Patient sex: M
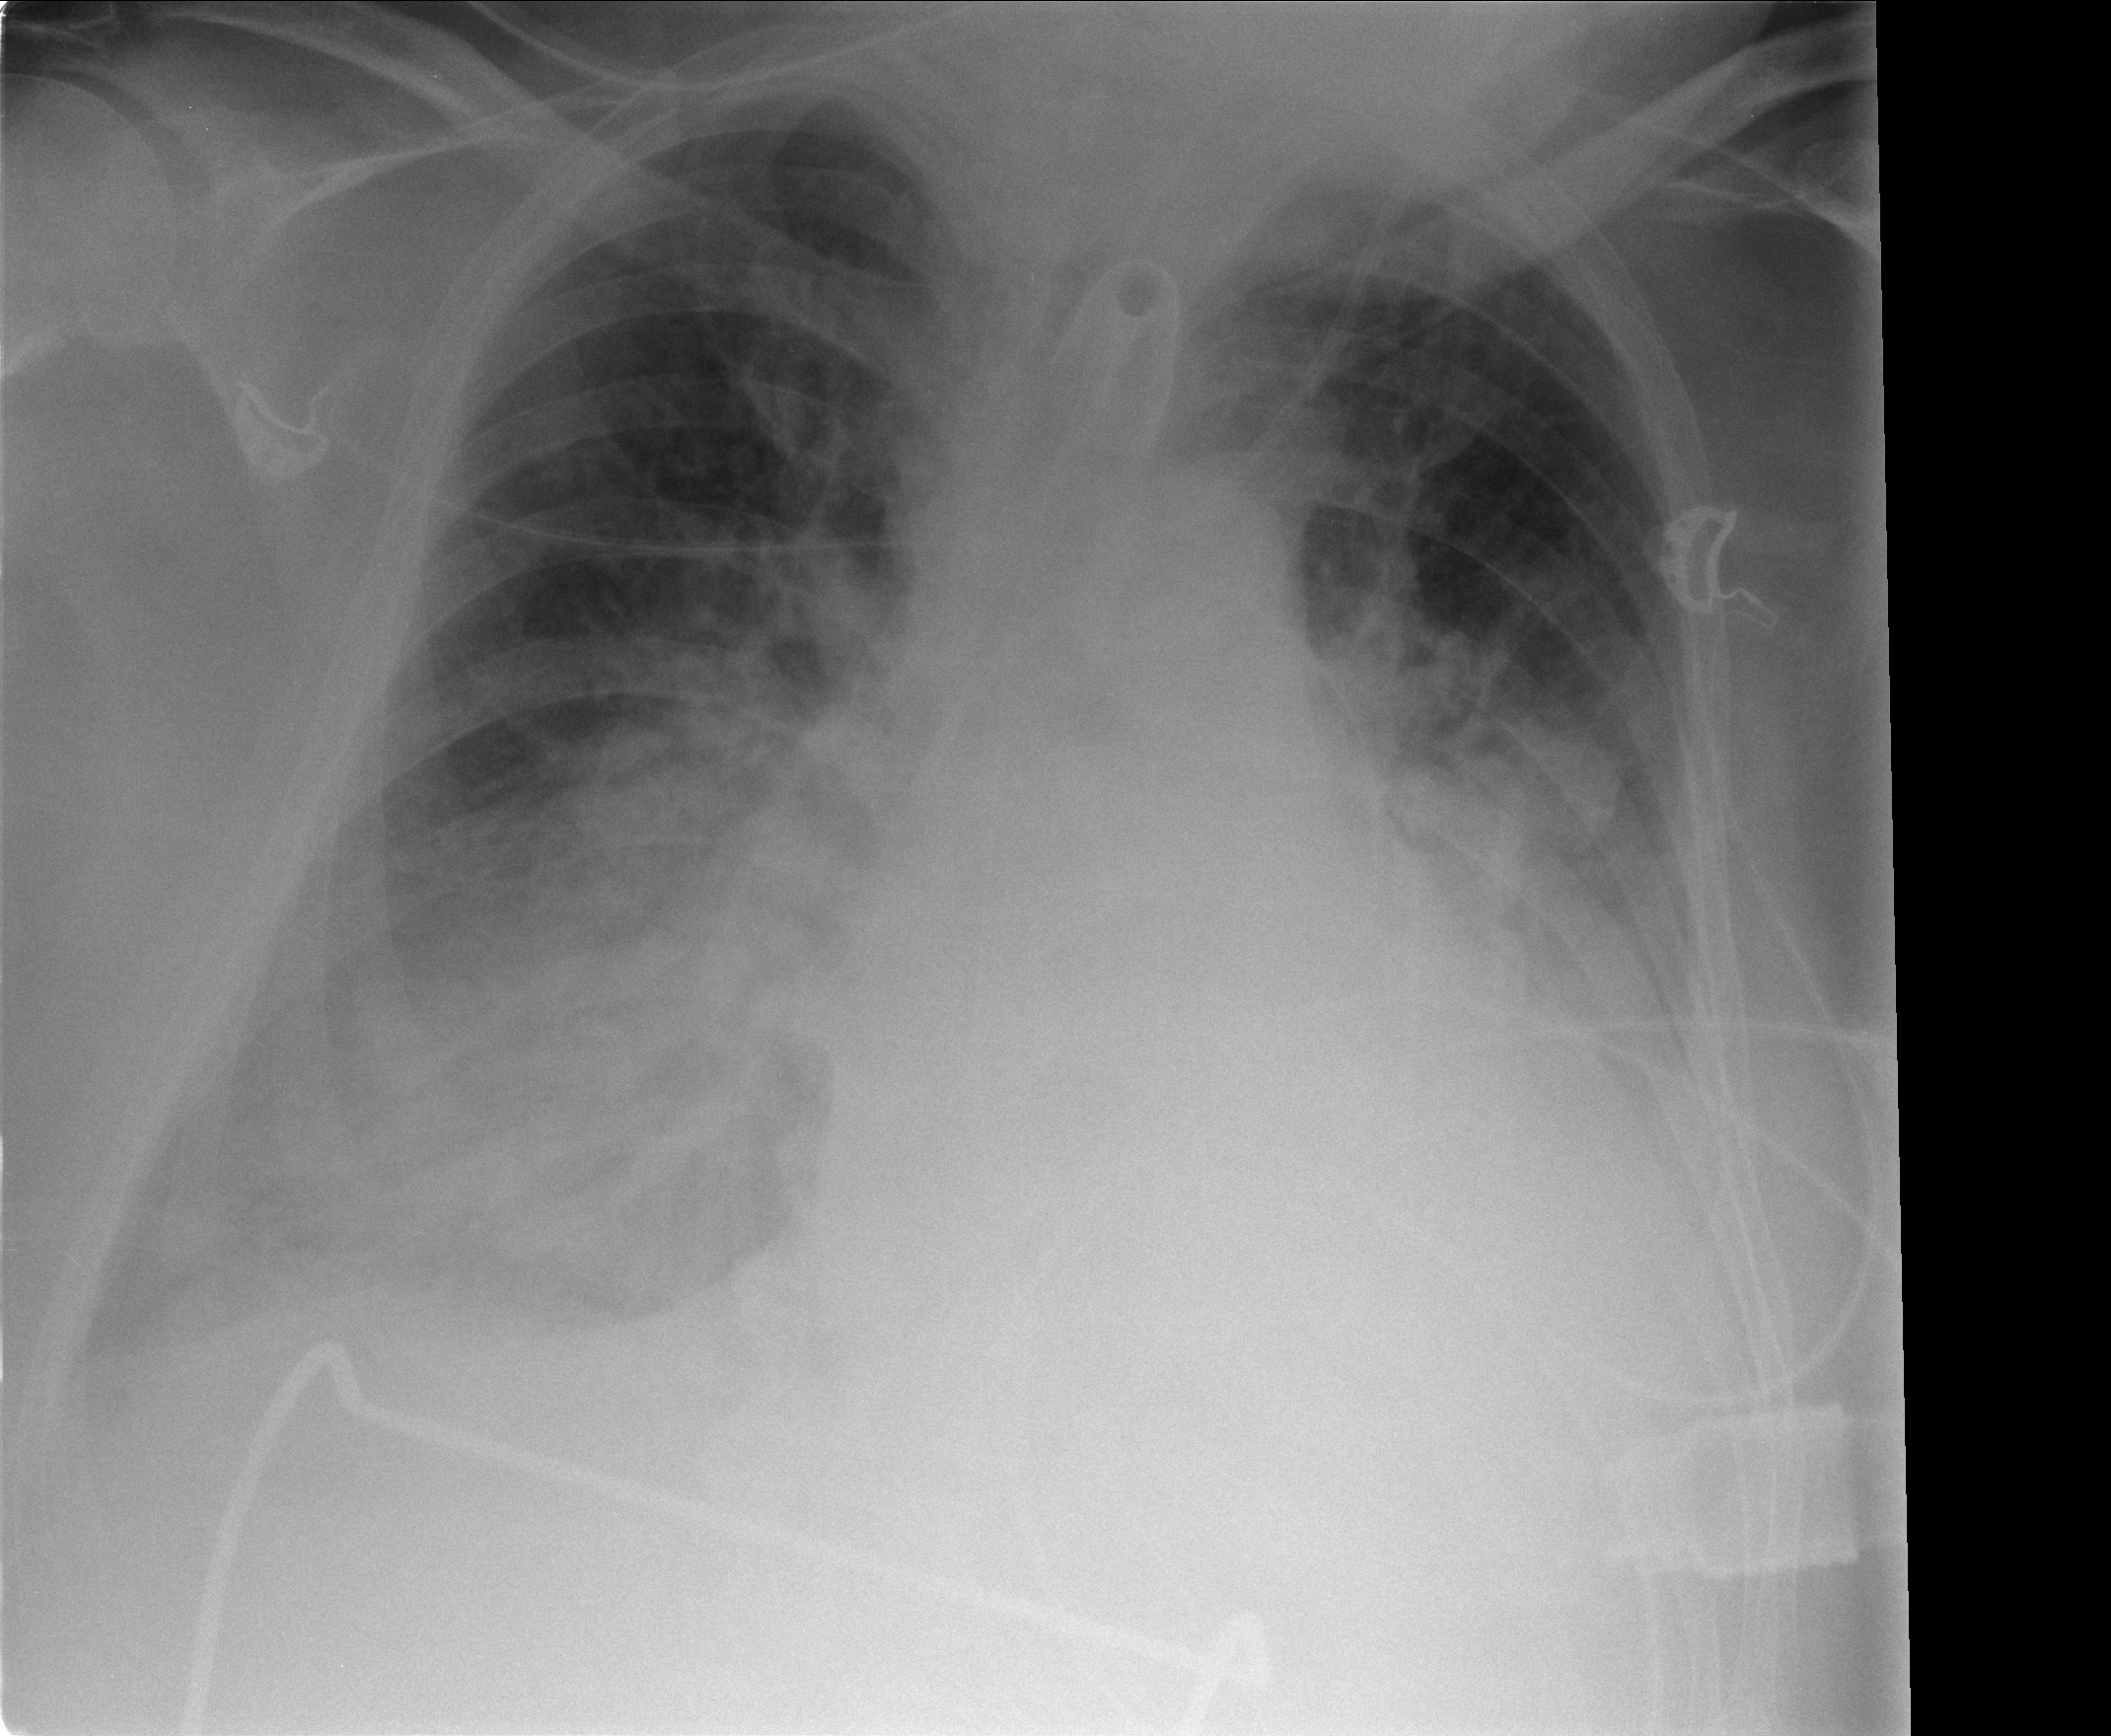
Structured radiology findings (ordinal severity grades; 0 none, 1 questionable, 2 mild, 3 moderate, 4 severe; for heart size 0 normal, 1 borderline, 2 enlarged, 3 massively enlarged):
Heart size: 0
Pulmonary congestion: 3
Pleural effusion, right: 2
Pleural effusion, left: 2
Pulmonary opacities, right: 3
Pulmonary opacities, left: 0
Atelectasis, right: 3
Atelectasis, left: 3